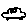
Label: car